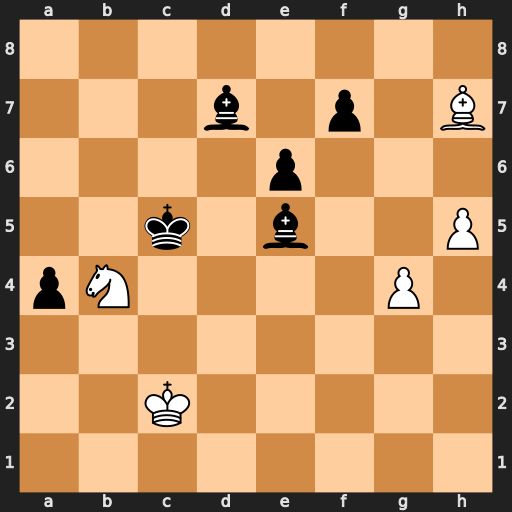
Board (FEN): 8/3b1p1B/4p3/2k1b2P/pN4P1/8/2K5/8
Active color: w
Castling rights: -
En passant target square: -
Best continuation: Nd3+ Kd4 Nxe5 Kxe5 h6